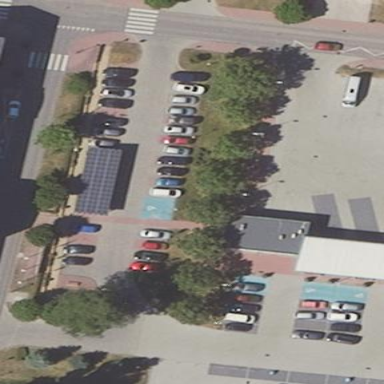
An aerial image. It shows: Parking available on the street side.